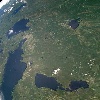
Label: land